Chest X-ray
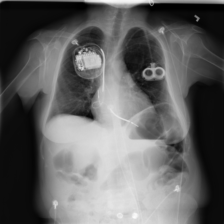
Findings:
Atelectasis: negative
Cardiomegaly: negative
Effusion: negative
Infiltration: positive
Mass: negative
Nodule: negative
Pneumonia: negative
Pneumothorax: negative
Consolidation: negative
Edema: negative
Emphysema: negative
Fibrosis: negative
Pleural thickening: negative
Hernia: negative